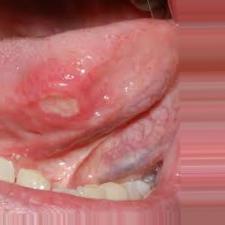
Condition: Mouth Ulcer